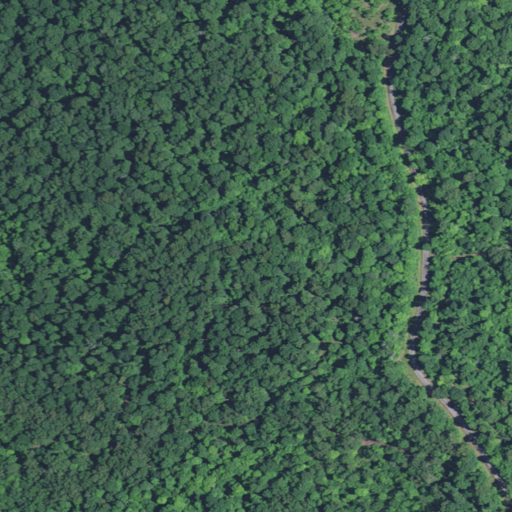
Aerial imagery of mountain in Kentucky named Rattlesnake Hill containing deciduous forest and open development